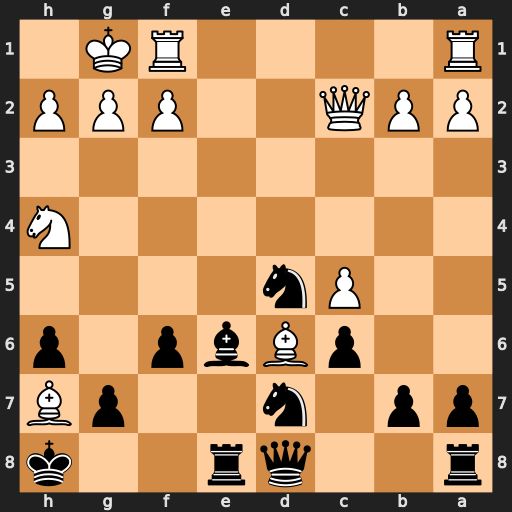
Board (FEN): r2qr2k/pp1n2pB/2pBbp1p/2Pn4/7N/8/PPQ2PPP/R4RK1
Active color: b
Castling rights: -
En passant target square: -
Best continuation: f5 Bg6 Qxh4 Bxe8 Rxe8